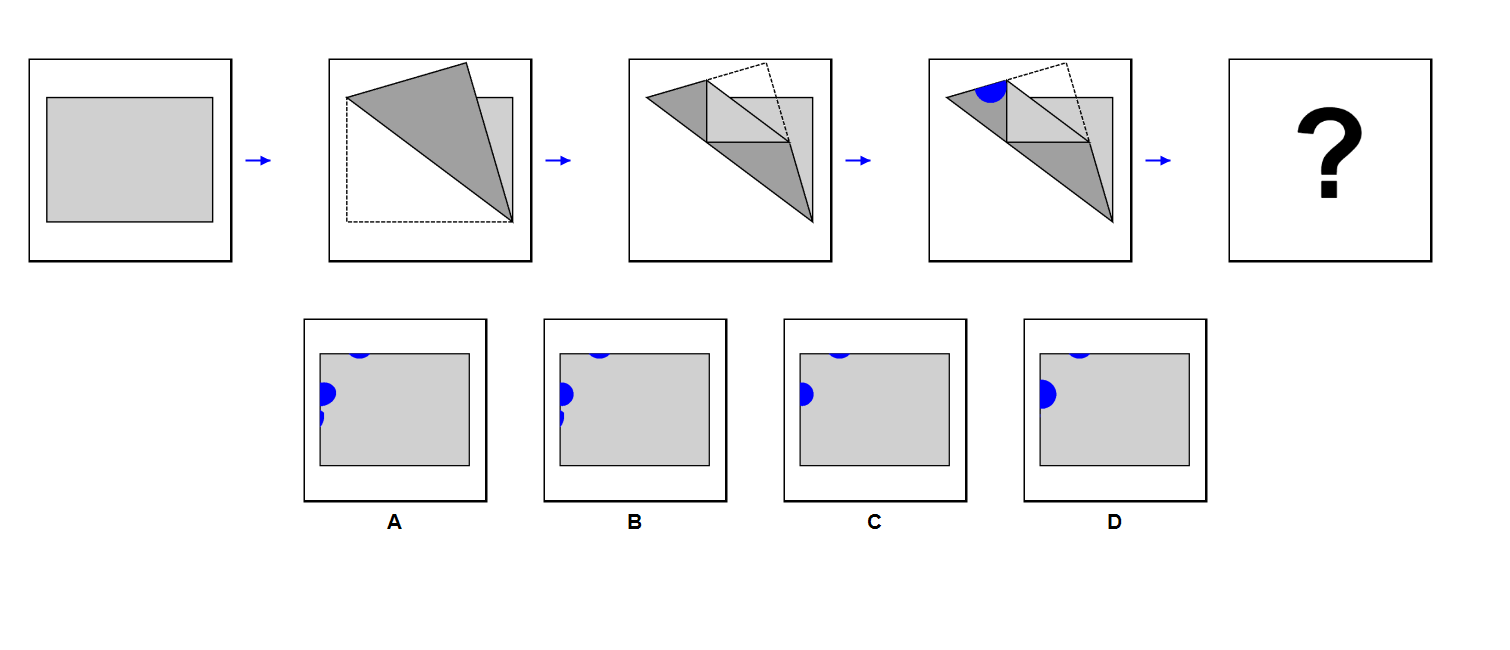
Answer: D